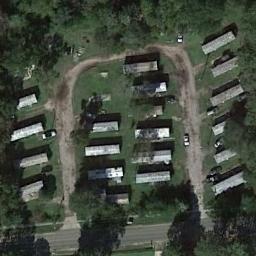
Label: mobile_home_park